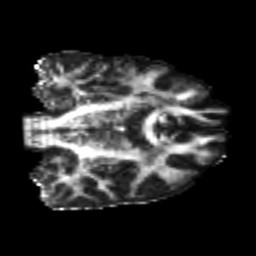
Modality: FA
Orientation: coronal
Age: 24
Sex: male
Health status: healthy
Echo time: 0.074 s